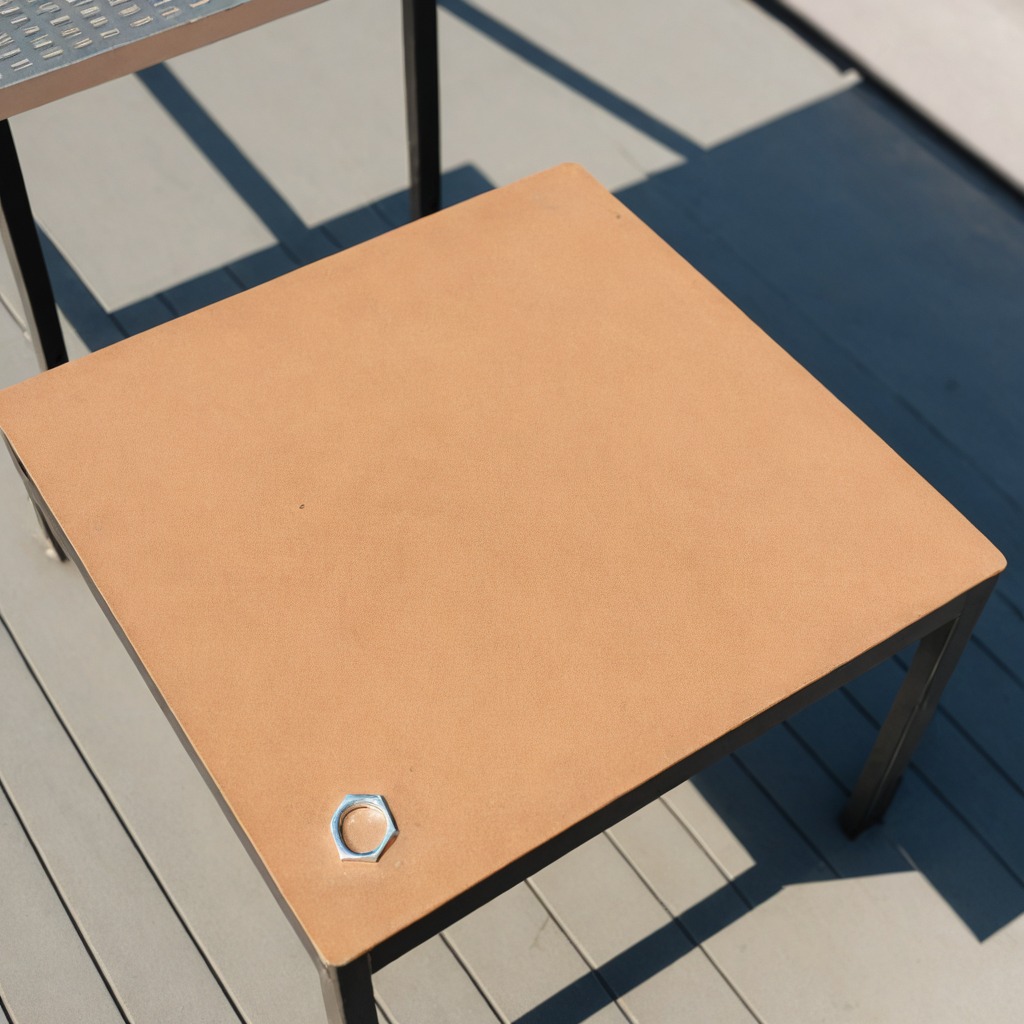
A metal nut is lying on the clean utility table in a temporary outdoor tool station.